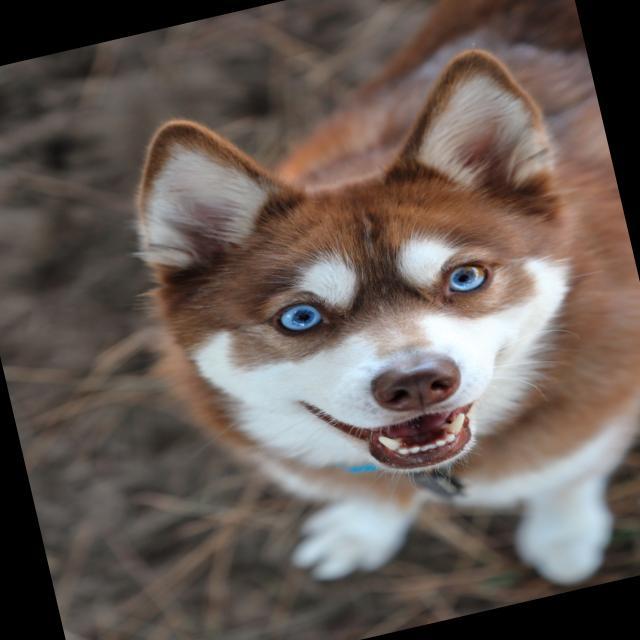
Healthy canine skin — no visible lesions, inflammation, or abnormalities. The skin and coat appear normal.